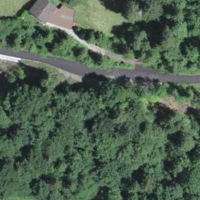
EUNIS habitat code: 44
Species observed at this site:
Petasites albus